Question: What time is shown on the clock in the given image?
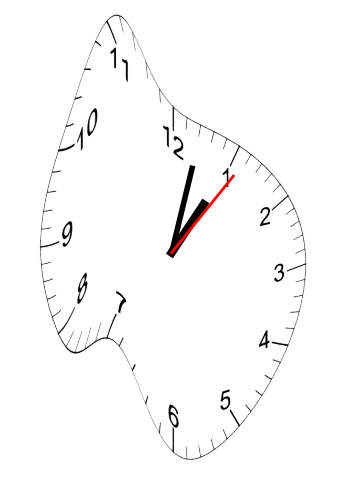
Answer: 01:02:06